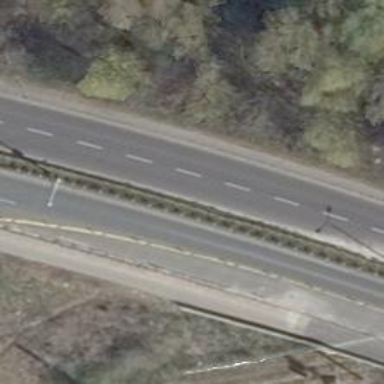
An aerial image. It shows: Primary highway with asphalt surface. The sidewalk on the right has concrete surface.